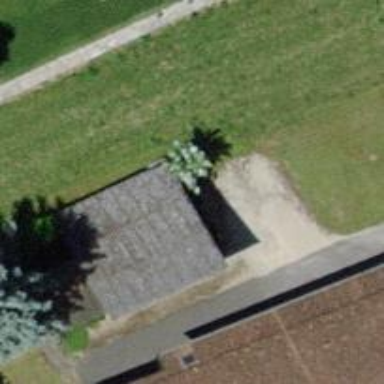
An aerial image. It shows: Rural barn.